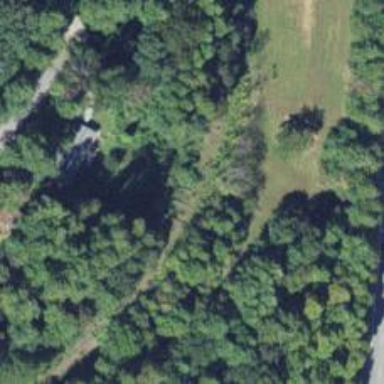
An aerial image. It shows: Disused railway.